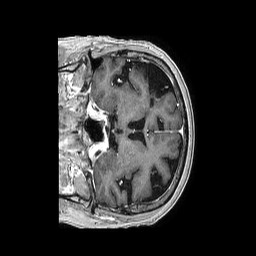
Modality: T1w
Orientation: coronal
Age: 81
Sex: female
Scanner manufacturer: philips
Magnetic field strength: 1.5 T
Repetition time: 0.00751 s
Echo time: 0.003406 s